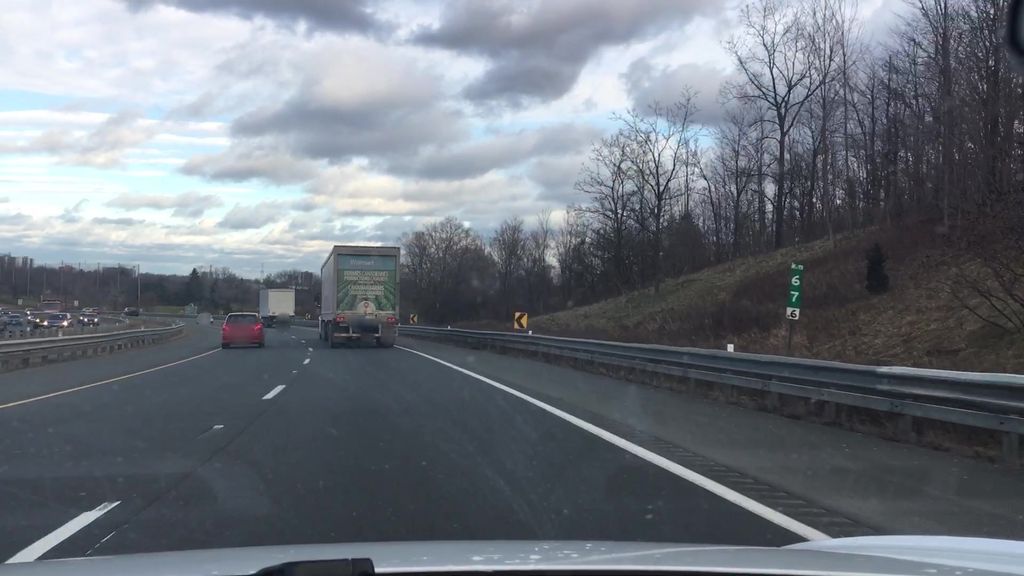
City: hamilton